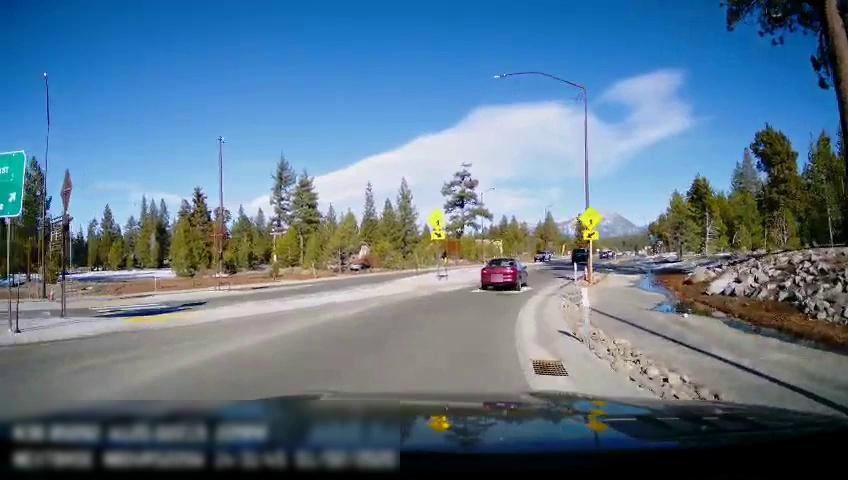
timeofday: Day
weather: Sunny
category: Drivable Space
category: Drivable Space
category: Vehicles | Car
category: Vehicles | SUV
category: Vehicles | Truck
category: Traffic | Signs
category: Traffic | Signs
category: Traffic | Signs
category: Traffic | Signs
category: Traffic | Signs